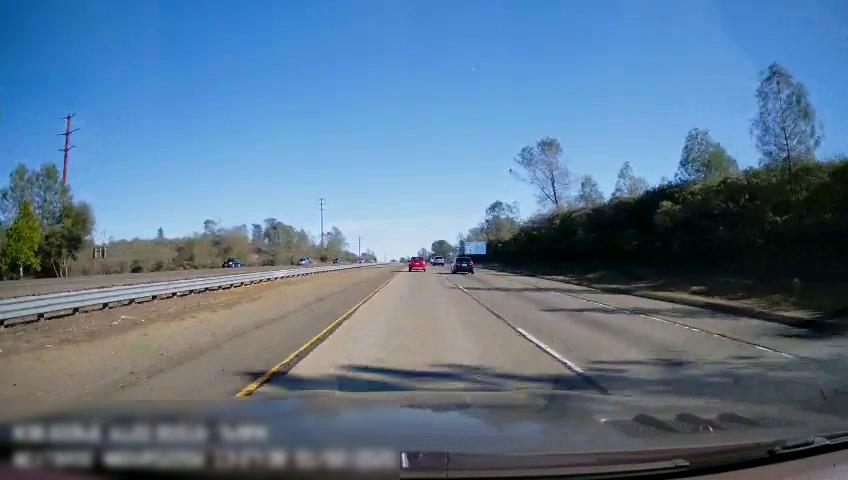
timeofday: Day
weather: Sunny
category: Drivable Space
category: Drivable Space
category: Vehicles | SUV
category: Vehicles | SUV
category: Vehicles | SUV
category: Vehicles | SUV
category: Vehicles | SUV
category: Lanes | Current Lane
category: Lanes | Current Lane
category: Lanes | Alternate Lane
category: Traffic | Signs